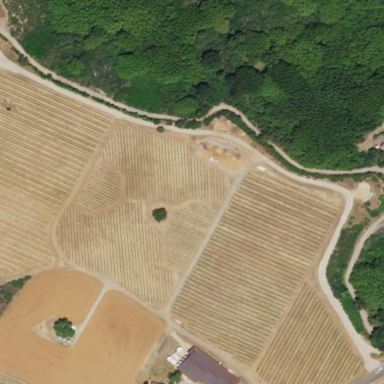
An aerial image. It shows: Unique farmland with vineyards growing grapes.